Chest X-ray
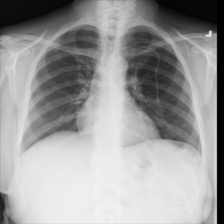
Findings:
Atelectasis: negative
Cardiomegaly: negative
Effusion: negative
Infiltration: negative
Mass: negative
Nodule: negative
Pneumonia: negative
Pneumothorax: negative
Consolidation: negative
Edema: negative
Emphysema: negative
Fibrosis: negative
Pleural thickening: negative
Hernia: negative